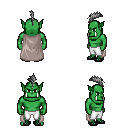
a pixel art fantasy rpg character, male body template, orc, green skin, gray cape, white pants, gray mohawk hairstyle, ghillies, four views (front, back, left, right), 2x2 character sprite sheet, small pixel art, hard edges, no anti-aliasing